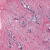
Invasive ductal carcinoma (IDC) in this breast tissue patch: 1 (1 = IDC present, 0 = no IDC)